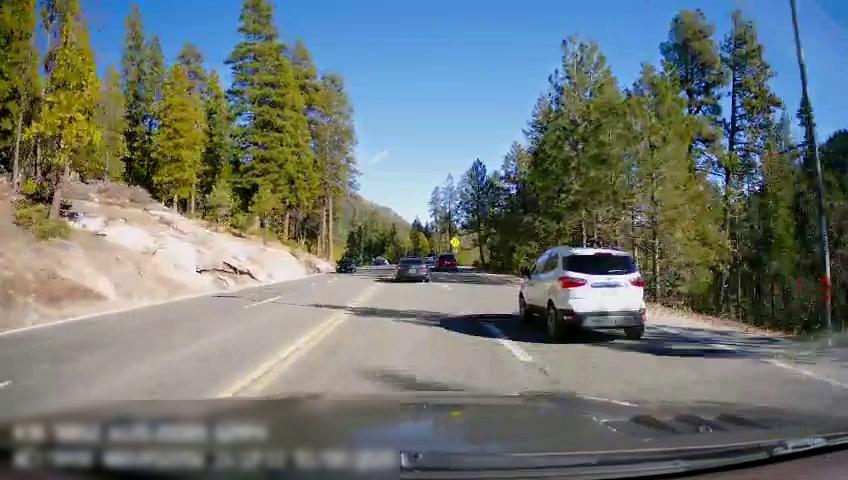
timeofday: Day
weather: Sunny
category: Drivable Space
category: Vehicles | Car
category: Vehicles | Car
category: Vehicles | SUV
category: Vehicles | SUV
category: Lanes | Current Lane
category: Lanes | Current Lane
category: Lanes | Alternate Lane
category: Lanes | Opposite Lane
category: Lanes | Opposite Lane